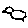
Label: bird